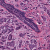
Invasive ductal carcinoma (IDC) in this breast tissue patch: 1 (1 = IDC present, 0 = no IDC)